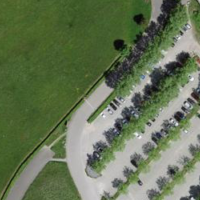
EUNIS habitat code: 57
Species observed at this site:
Corvus corone
Cyanistes caeruleus
Fulica atra
Anas platyrhynchos
Sturnus vulgaris
Emberiza citrinella
Fringilla coelebs
Passer montanus
Columba palumbus
Turdus merula
Parus major
Mergus merganser
Milvus milvus
Pica pica
Phoenicurus ochruros